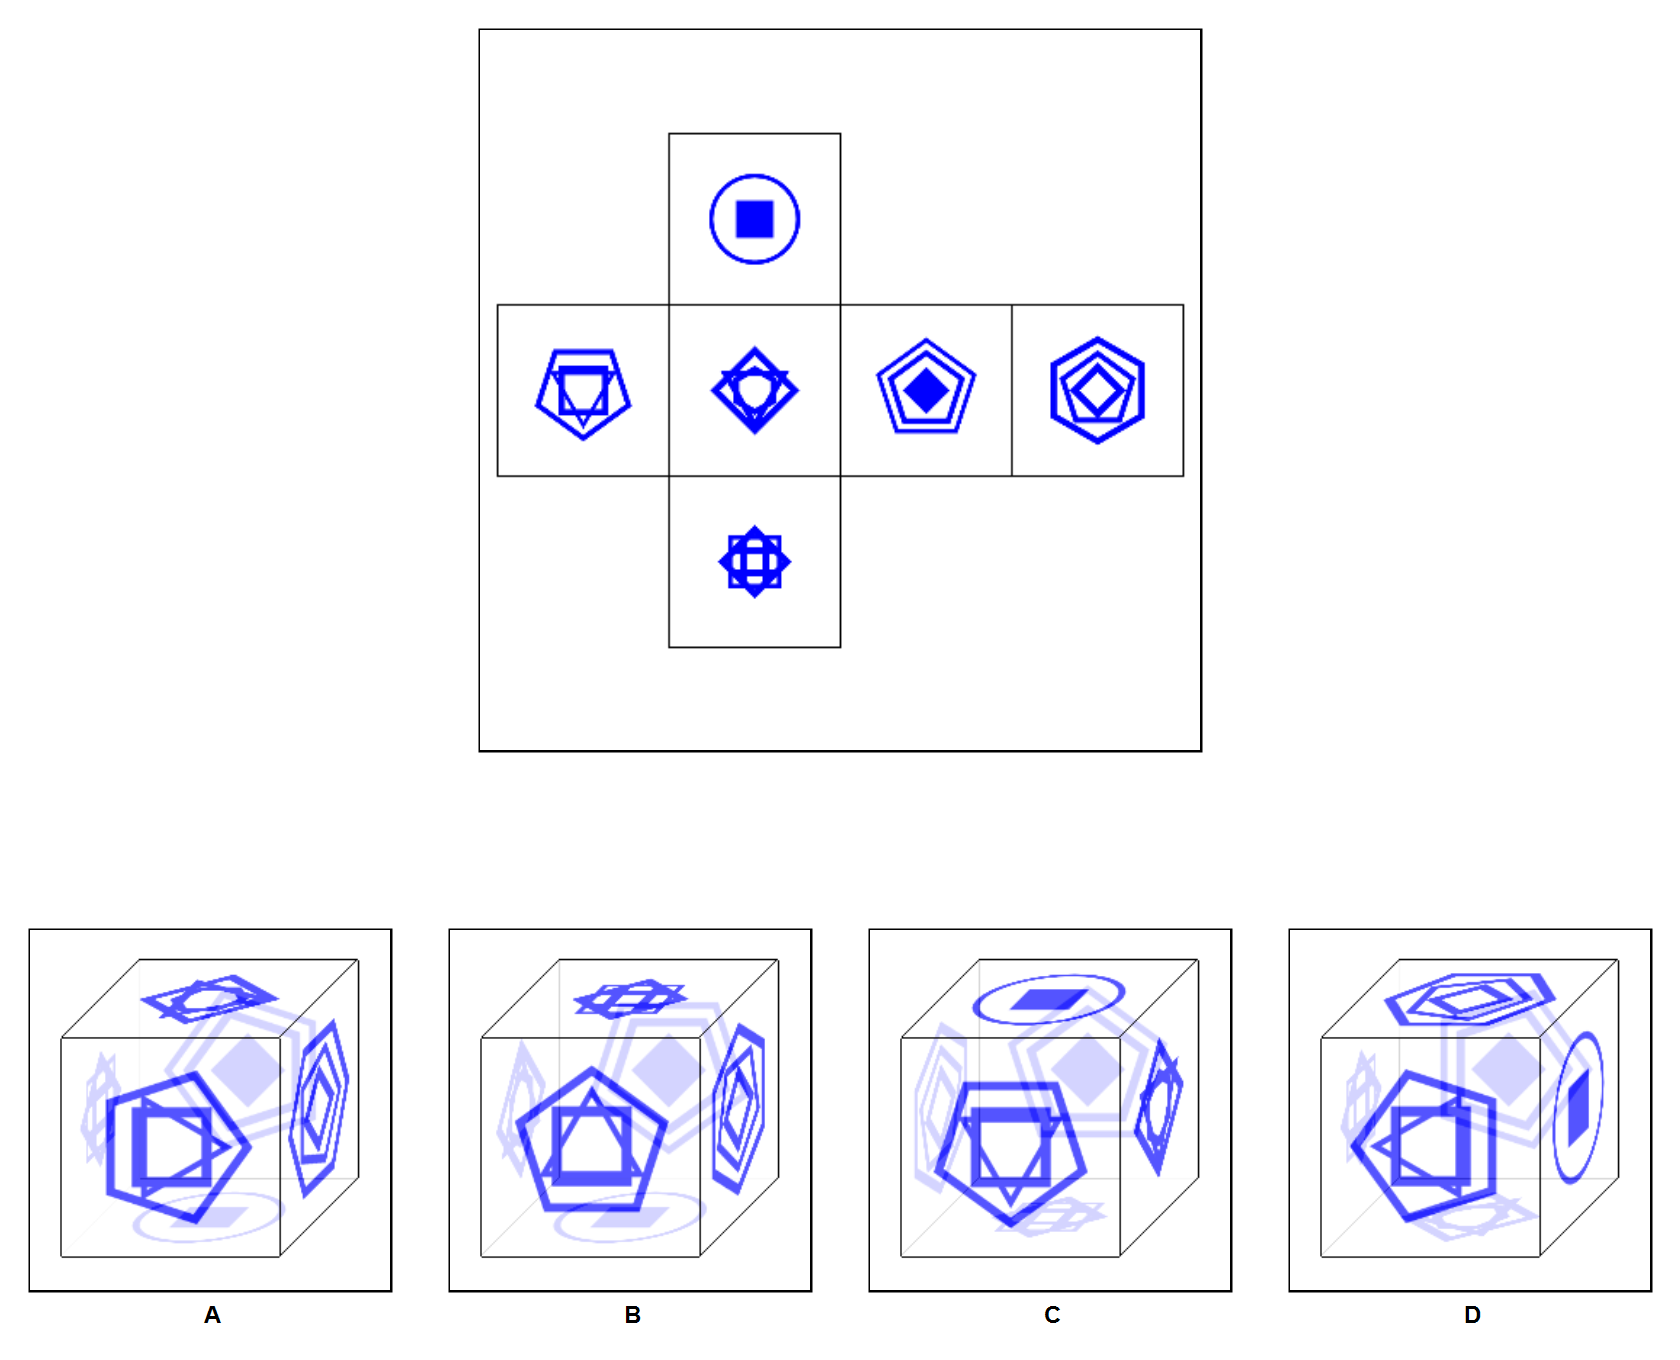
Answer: A